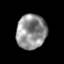
Tissue: prostate
Cell type: Myeloid cells
Senescence score: 0.3275
Nuclear area (px): 1013
Mean DAPI intensity: 143.179